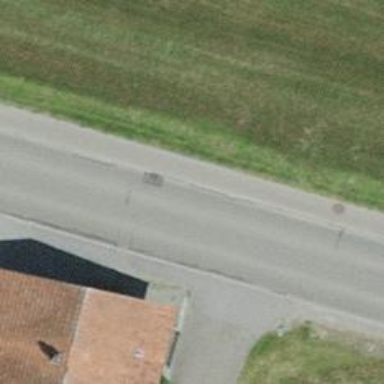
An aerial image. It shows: Asphalt road classified as tertiary.